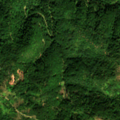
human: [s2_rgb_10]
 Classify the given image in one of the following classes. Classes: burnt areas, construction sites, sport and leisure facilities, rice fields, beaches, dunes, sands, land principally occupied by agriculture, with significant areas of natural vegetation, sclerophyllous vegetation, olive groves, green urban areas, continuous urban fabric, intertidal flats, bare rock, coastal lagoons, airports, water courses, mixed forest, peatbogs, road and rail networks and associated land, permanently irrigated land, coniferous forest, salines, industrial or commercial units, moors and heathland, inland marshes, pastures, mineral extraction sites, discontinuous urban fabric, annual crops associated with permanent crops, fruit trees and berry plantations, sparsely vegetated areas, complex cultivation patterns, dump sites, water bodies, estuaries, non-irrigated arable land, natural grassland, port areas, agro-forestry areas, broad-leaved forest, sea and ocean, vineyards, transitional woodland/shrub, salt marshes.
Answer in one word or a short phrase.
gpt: broad-leaved forest, natural grassland